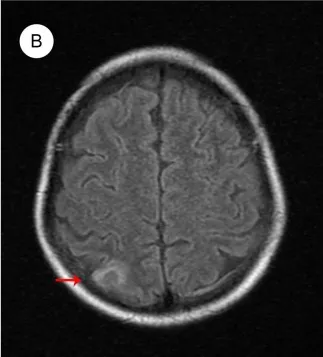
After radiotherapy in January 2023.
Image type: radiology (mri)